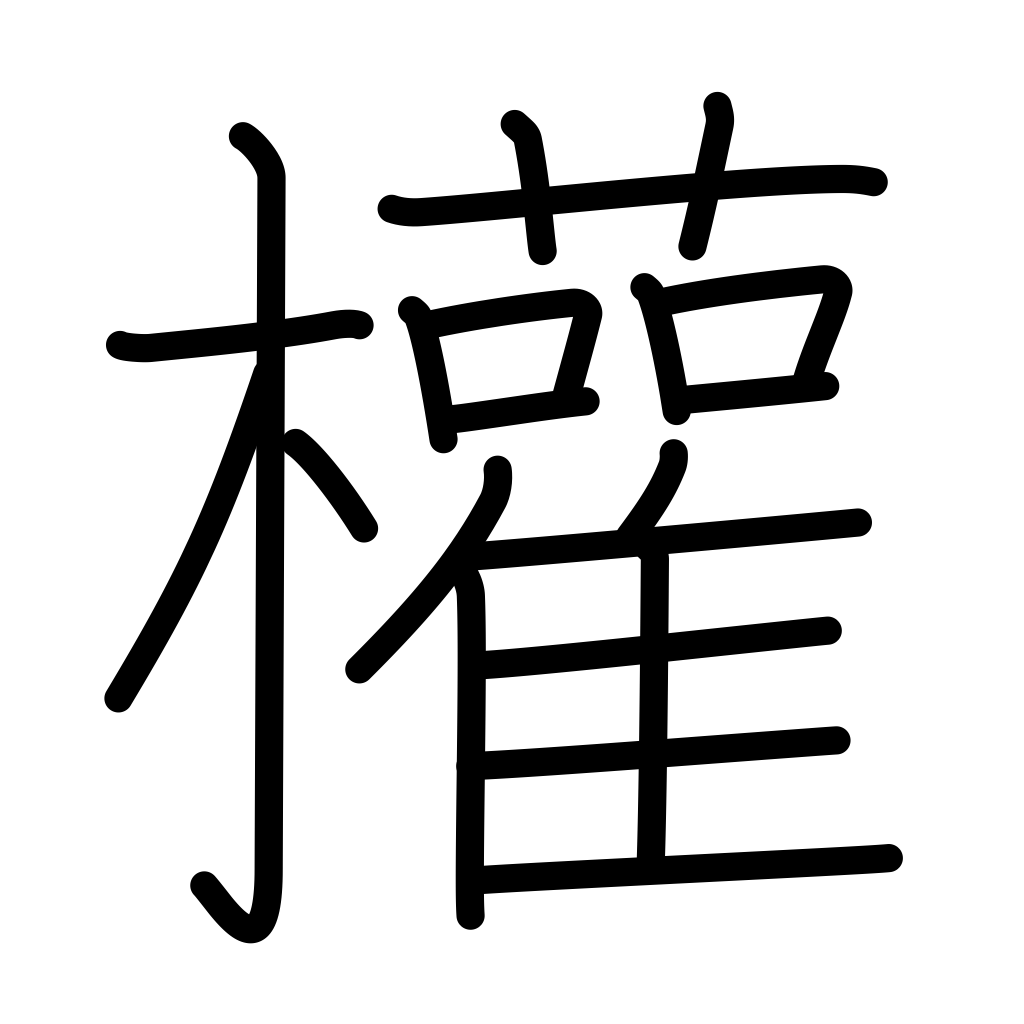
Meaning: authority, power, rights